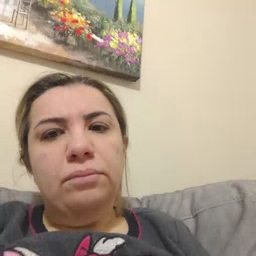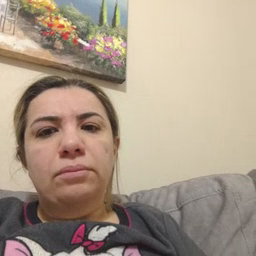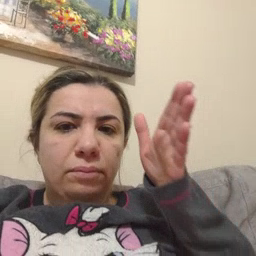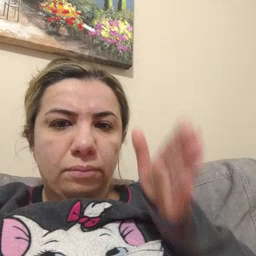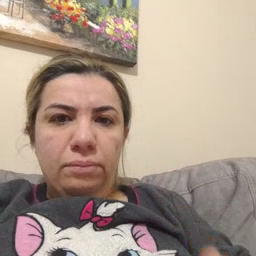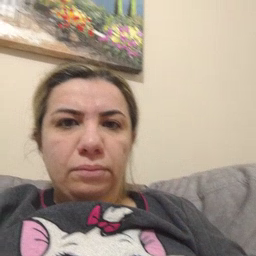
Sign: person